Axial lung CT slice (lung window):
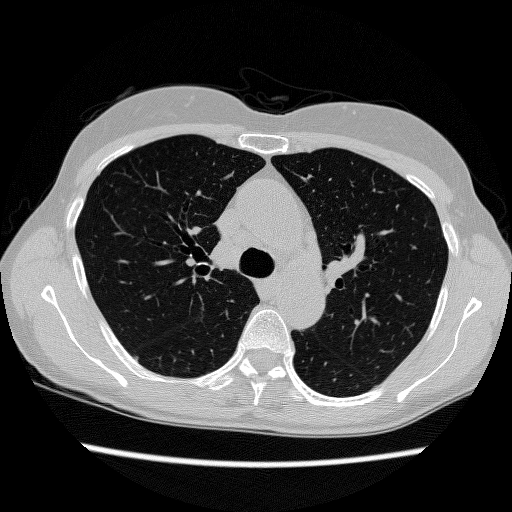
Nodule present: no